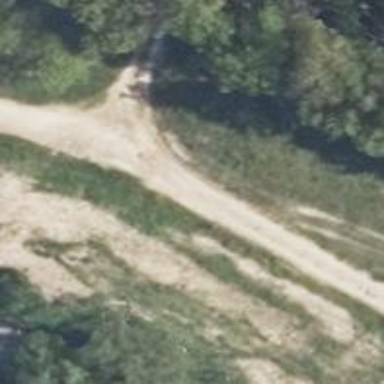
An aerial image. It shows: Sandy track with grade 4 tracktype.